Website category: restaurant
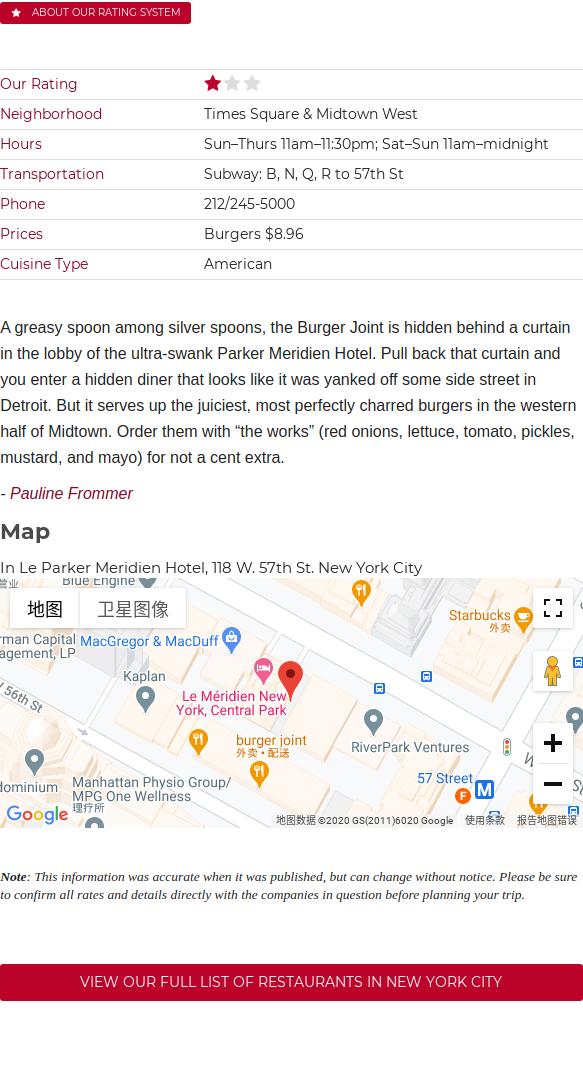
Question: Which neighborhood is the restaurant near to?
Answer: Times Square & Midtown West

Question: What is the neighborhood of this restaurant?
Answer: Times Square & Midtown West

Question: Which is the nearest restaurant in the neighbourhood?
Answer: Times Square & Midtown West

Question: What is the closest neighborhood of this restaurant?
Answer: Times Square & Midtown West

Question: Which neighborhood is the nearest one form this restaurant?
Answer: Times Square & Midtown West

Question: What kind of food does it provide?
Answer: American

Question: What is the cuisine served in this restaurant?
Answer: American

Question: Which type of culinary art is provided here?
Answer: American

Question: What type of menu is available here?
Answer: American

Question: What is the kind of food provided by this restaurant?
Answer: American

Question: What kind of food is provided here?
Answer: American

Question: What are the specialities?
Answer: American

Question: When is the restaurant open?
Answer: SunThurs 11am11:30pm; SatSun 11ammidnight

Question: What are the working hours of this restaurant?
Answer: SunThurs 11am11:30pm; SatSun 11ammidnight

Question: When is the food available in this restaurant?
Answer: SunThurs 11am11:30pm; SatSun 11ammidnight

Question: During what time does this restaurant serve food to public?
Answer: SunThurs 11am11:30pm; SatSun 11ammidnight

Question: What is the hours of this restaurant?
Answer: SunThurs 11am11:30pm; SatSun 11ammidnight

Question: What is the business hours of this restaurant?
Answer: SunThurs 11am11:30pm; SatSun 11ammidnight

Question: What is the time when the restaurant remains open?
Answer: SunThurs 11am11:30pm; SatSun 11ammidnight

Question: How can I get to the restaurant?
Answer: Subway: B, N, Q, R to 57th St

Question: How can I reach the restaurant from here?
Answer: Subway: B, N, Q, R to 57th St

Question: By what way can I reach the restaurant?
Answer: Subway: B, N, Q, R to 57th St

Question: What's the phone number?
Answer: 212/245-5000

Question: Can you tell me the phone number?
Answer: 212/245-5000

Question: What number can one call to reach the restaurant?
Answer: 212/245-5000

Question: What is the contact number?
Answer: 212/245-5000

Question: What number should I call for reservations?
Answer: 212/245-5000

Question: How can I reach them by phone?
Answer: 212/245-5000

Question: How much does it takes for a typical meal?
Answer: Burgers $8.96

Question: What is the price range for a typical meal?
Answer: Burgers $8.96

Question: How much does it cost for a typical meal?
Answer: Burgers $8.96

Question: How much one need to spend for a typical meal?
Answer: Burgers $8.96

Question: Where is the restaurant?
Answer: In Le Parker Meridien Hotel, 118 W. 57th St. New York City

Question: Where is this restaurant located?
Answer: In Le Parker Meridien Hotel, 118 W. 57th St. New York City

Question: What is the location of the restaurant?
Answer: In Le Parker Meridien Hotel, 118 W. 57th St. New York City

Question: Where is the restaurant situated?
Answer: In Le Parker Meridien Hotel, 118 W. 57th St. New York City

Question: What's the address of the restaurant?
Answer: In Le Parker Meridien Hotel, 118 W. 57th St. New York City

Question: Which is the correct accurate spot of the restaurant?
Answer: In Le Parker Meridien Hotel, 118 W. 57th St. New York City

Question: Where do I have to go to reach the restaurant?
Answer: In Le Parker Meridien Hotel, 118 W. 57th St. New York City